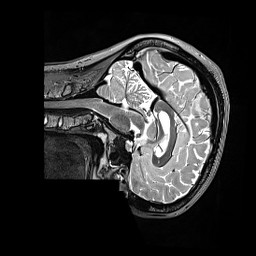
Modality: T2w
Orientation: sagittal
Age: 26
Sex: female
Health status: ill
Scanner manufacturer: siemens
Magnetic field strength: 3 T
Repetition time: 3.2 s
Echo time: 0.564 s